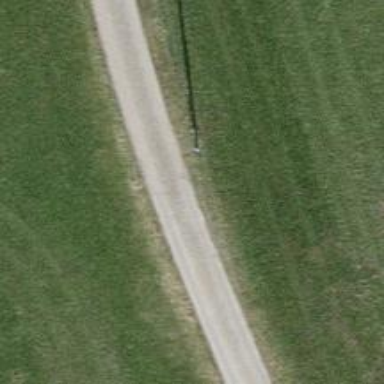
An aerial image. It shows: Track with grade2 pebblestone surface.